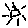
Label: sun